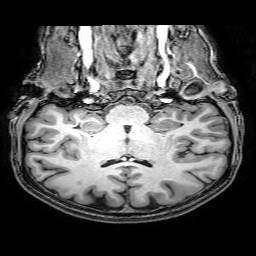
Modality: T1w
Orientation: sagittal
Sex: female
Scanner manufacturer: philips
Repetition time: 0.008278 s
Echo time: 0.00381 s